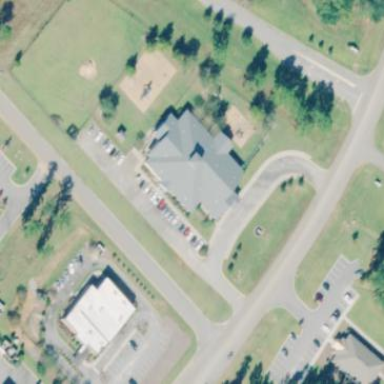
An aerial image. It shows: School building.